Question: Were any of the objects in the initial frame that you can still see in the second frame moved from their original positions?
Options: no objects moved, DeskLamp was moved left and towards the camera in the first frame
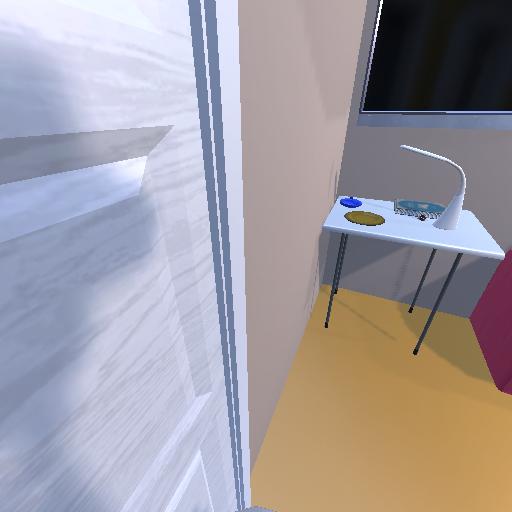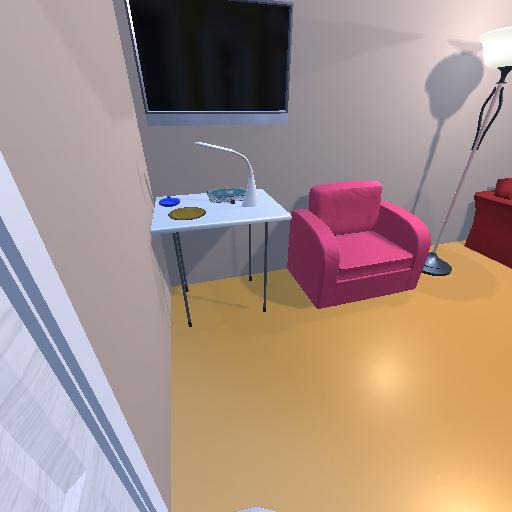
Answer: no objects moved